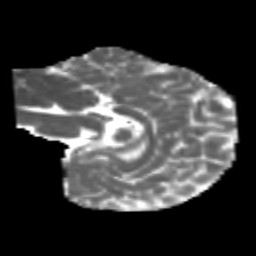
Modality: MD
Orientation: sagittal
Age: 6
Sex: male
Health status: healthy